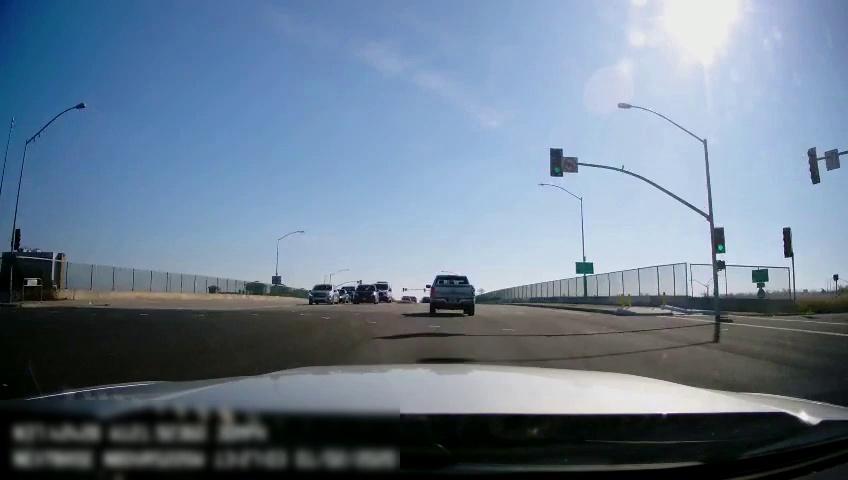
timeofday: Day
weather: Sunny
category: Drivable Space
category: Vehicles | Van
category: Vehicles | SUV
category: Vehicles | Car
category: Vehicles | Van
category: Vehicles | Car
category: Vehicles | Truck
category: Traffic | Lights
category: Traffic | Signs
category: Traffic | Lights
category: Traffic | Signs
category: Traffic | Lights
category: Traffic | Lights
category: Traffic | Signs
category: Traffic | Lights
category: Traffic | Signs
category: Traffic | Lights